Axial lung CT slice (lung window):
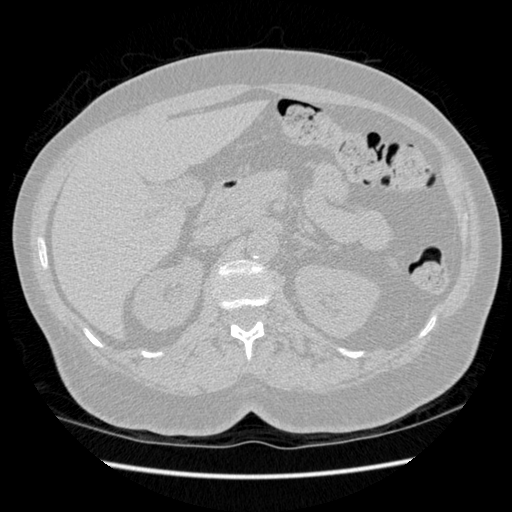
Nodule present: no